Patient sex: F
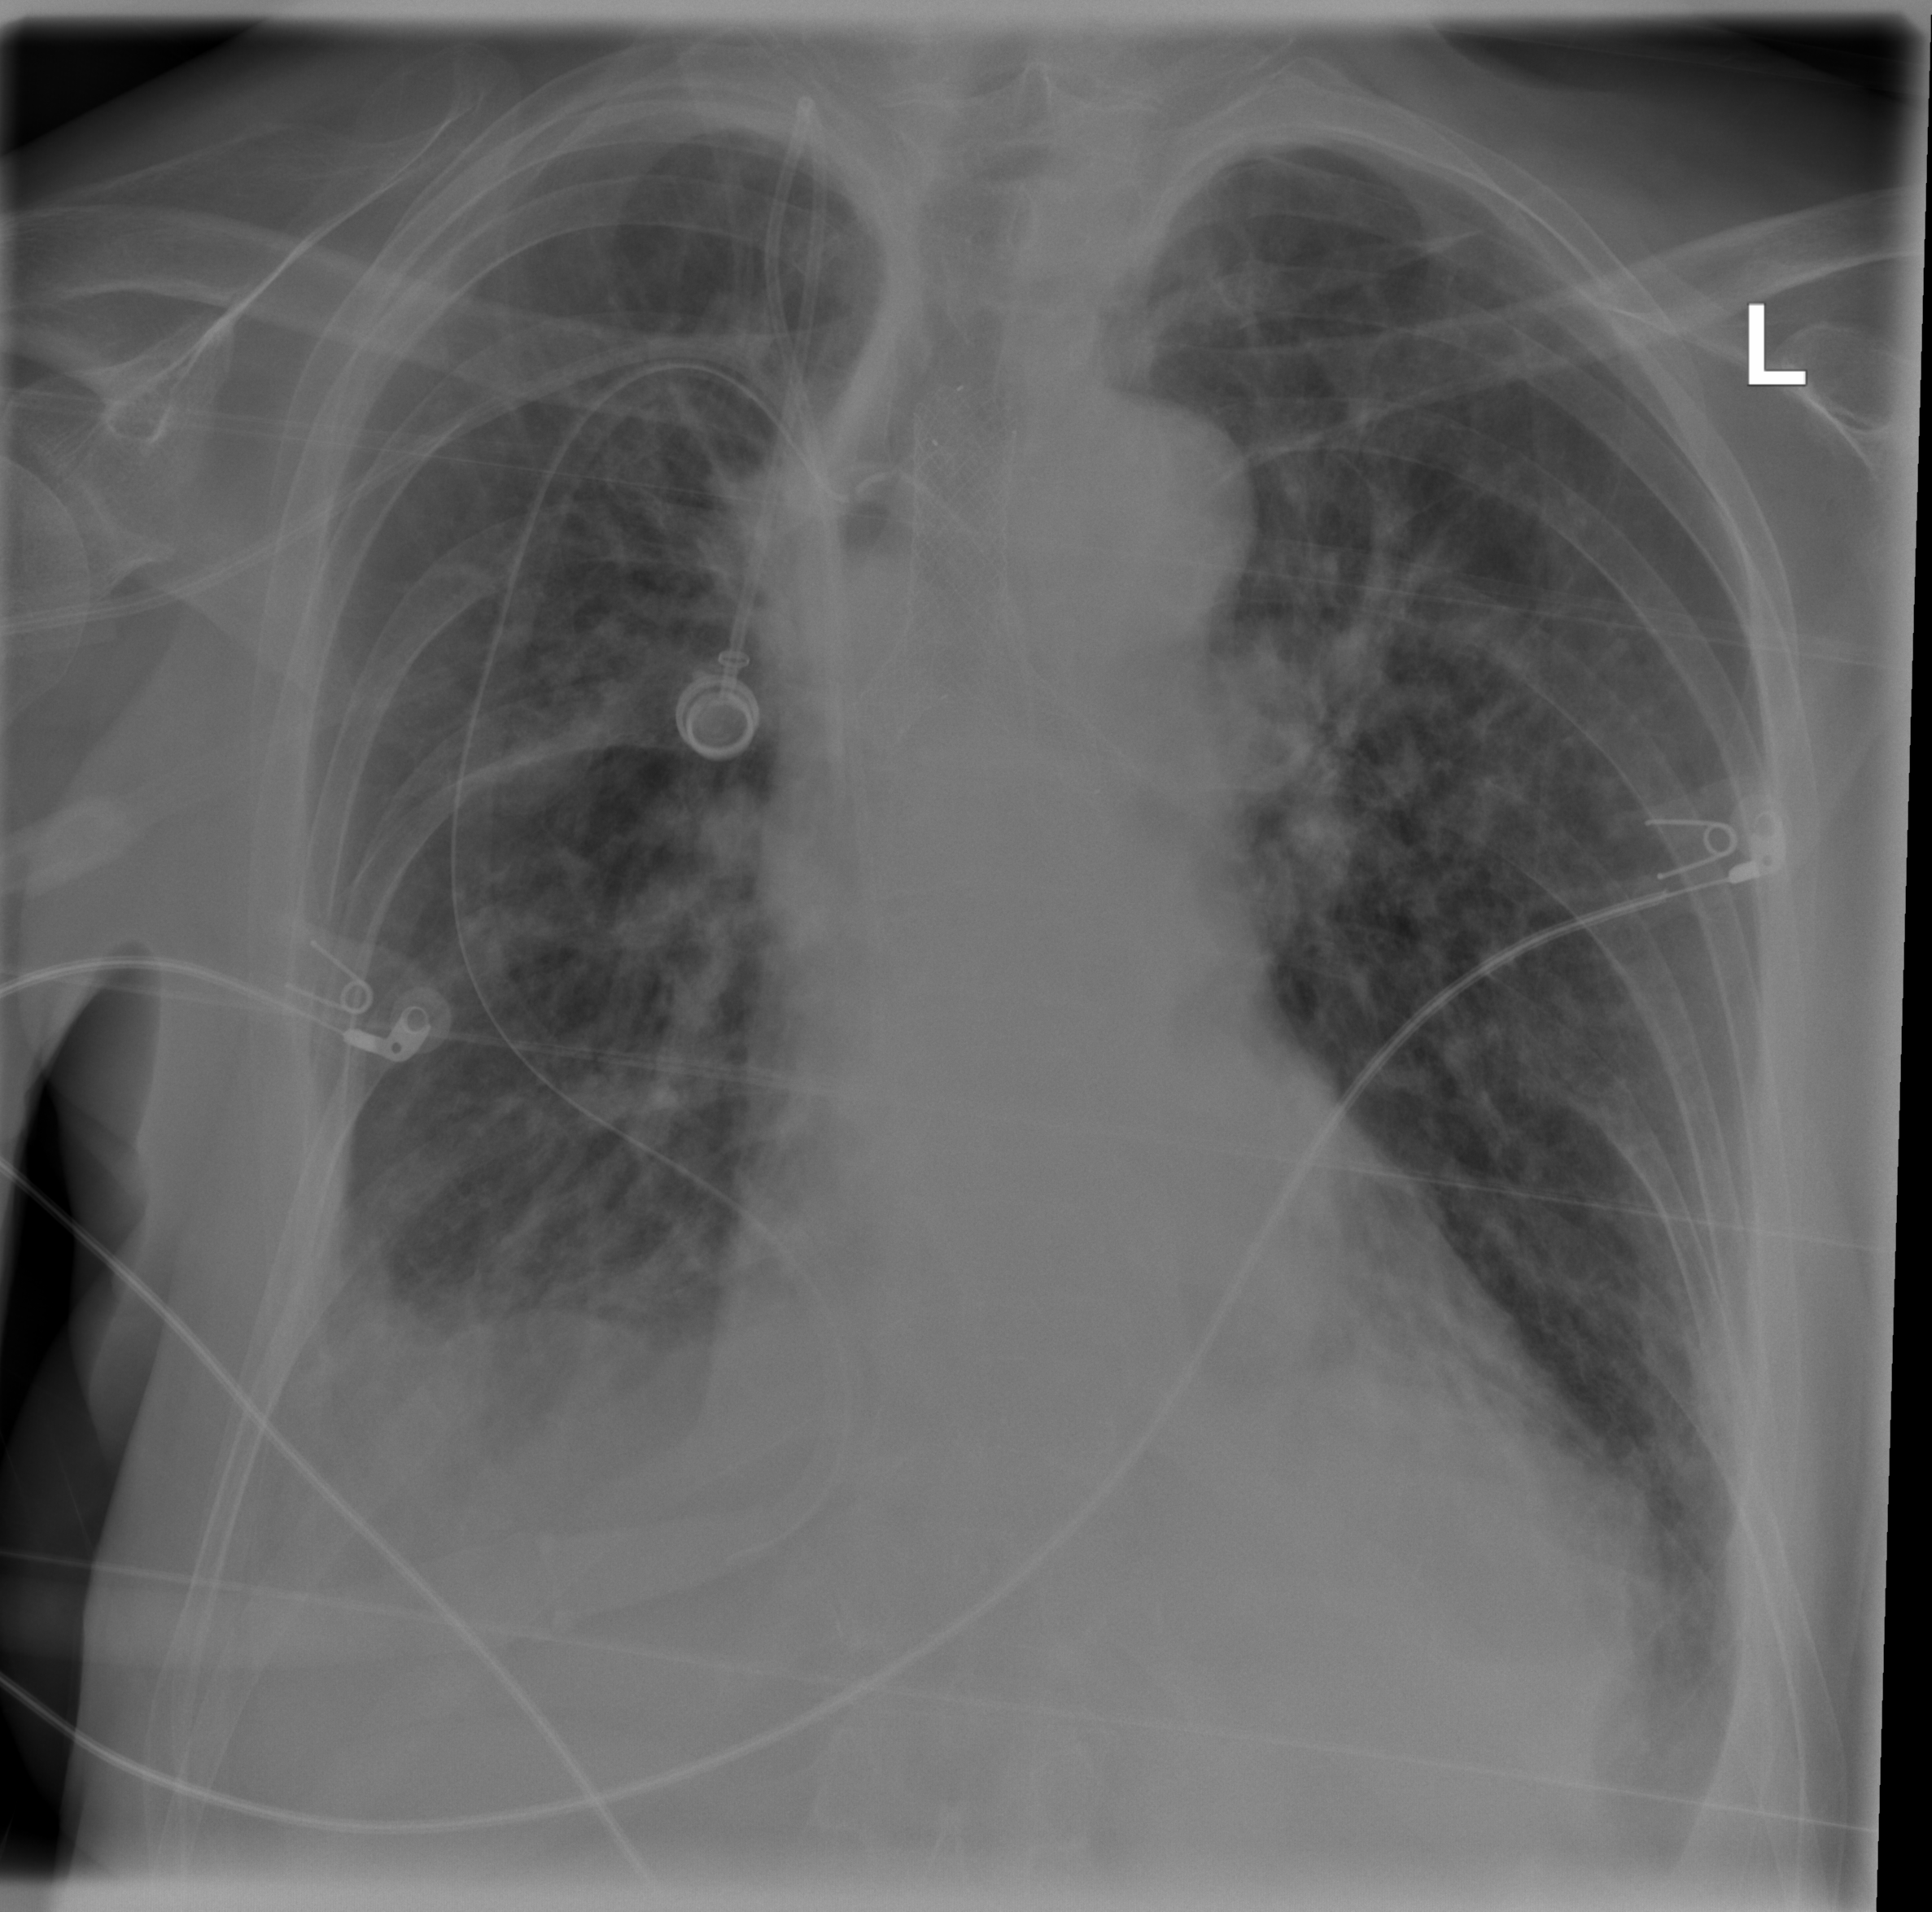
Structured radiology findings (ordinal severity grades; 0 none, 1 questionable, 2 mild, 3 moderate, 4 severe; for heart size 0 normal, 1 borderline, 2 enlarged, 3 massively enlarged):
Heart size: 2
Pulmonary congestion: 0
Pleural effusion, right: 2
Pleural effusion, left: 2
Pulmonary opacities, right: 2
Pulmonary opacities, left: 2
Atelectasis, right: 2
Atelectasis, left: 2